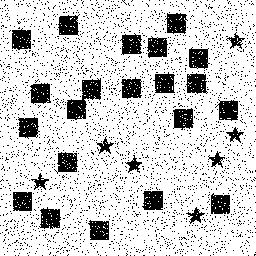
Squares: 21
Triangles: 0
Stars: 7
Total shapes: 28